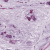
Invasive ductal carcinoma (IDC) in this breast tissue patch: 1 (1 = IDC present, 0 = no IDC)